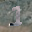
Label: 1